Question: I've seen from other posts that there are memory leaking issues with UIWebView.
However, with the amount of objects that I have leaking, I have to wonder if I'm doing something wrong. 'Leaks' reports about 60 leaks for opening a UIWebView, loading a page and closing (it's the Facebook login page). I've check the stack trace for every one of these objects, and they never touch my code. They're all either in a separate thread (I only use the main thread), or go from 'main' to a bunch of internal methods that are greyed out. Is this expected from UIWebView? I'm running the latest firmware, and I think they would have fixed this by now.
I'm seeing this on the device, by the way.
I also tried checking for bugs on the apple site, but there's no way to search other than by issue ID..?
Shaun
Here's a capture of the leaks:

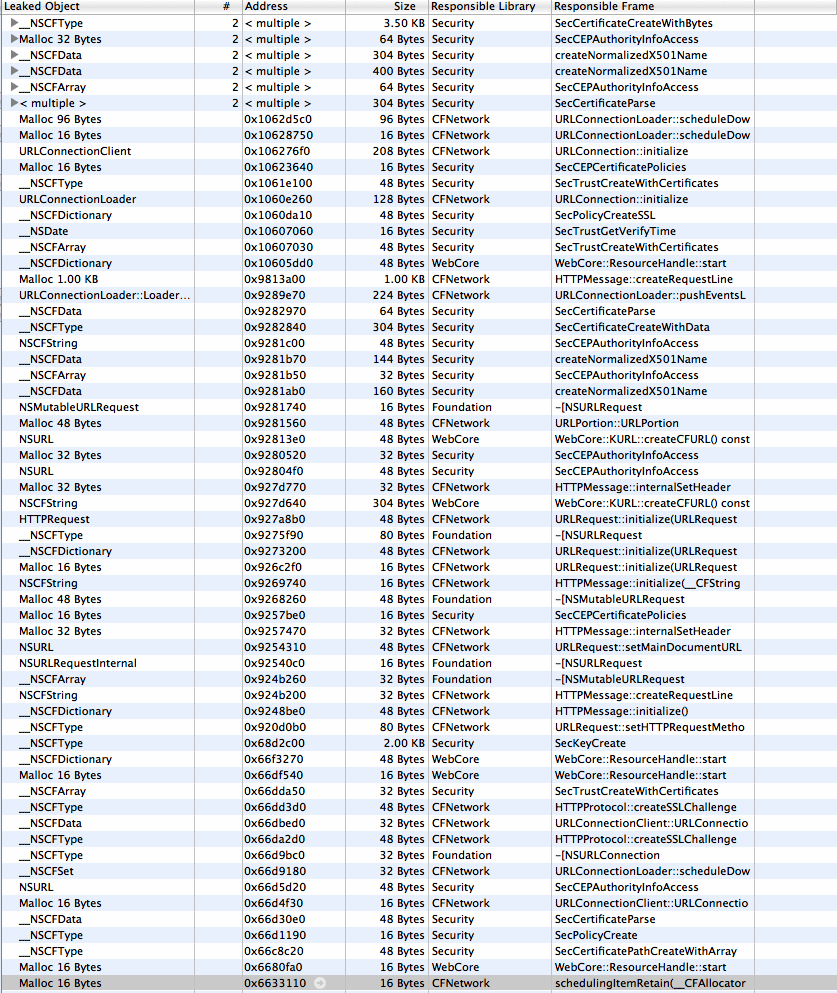
Answer: Sorry to answer my own question so quickly, but I just found the problem.
If you return NO for the delegate method:
'''
- (BOOL)webView:(UIWebView *)webView shouldStartLoadWithRequest:(NSURLRequest *)request navigationType:(UIWebViewNavigationType)navigationType;
'''
and then release the UIWebView, it will leak as described above. Returning YES fixes the issue. At least for me, this is happening on all firmware revisions up to now (4.3.3). I am filing a bug with Apple.